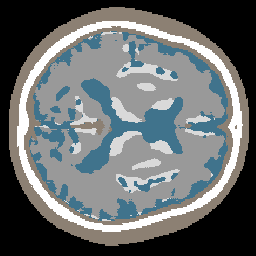
Label: no_lesion